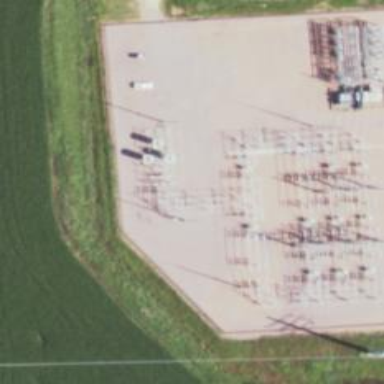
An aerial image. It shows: Switch for power supply.